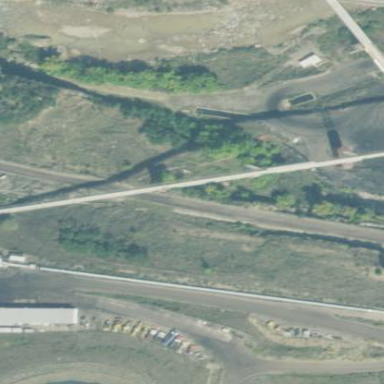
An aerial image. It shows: Conveyor belt structure.